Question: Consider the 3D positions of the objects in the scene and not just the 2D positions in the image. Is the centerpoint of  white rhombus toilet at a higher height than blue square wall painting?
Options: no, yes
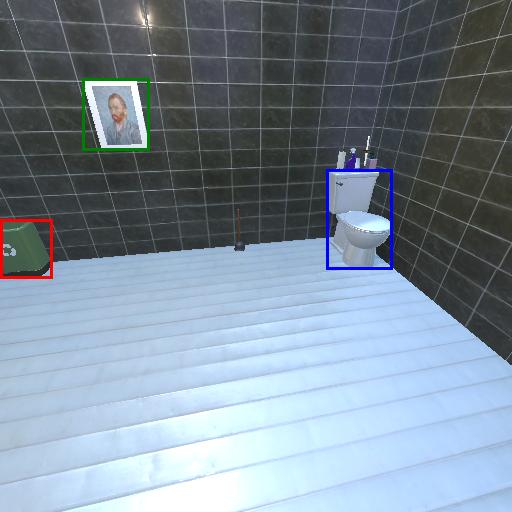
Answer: no